Question: you probably know, that you can see your windows environment variables in a gui looking like this:
Image:
How do only get the variables in the top box?
What I tried:
'echo %path%' in powershell or cmd: it combines the entry for path of both boxes.
How can I prevent that and only see the contents of the top path variable?
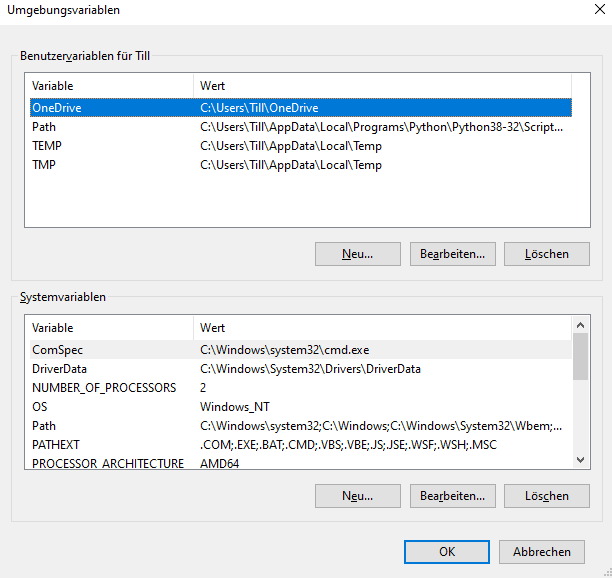
Answer: So, there are several ways to get this info... cmd.exe / PowerShell.exe
'''
# CMD
For /F "Skip=2Tokens=1-2*" %A In ('Reg Query HKCU\Environment /V PATH 2^>Nul') Do @Echo %A=%C
# Or this...
reg query HKCU\Environment /v PATH
# PowerShell
(Get-Item -Path HKCU:\Environment).GetValue('PATH', $null, 'DoNotExpandEnvironmentNames')
# Or this
(Get-ItemProperty HKCU:\Environment).PATH
# Or just the path from from what Scepticalist shows
([Environment]::GetEnvironmentVariables("User")).Path
'''